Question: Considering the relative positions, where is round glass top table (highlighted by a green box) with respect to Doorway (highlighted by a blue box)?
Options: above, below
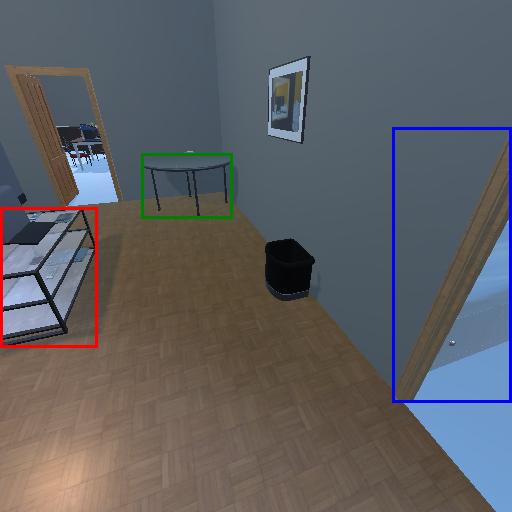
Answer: above